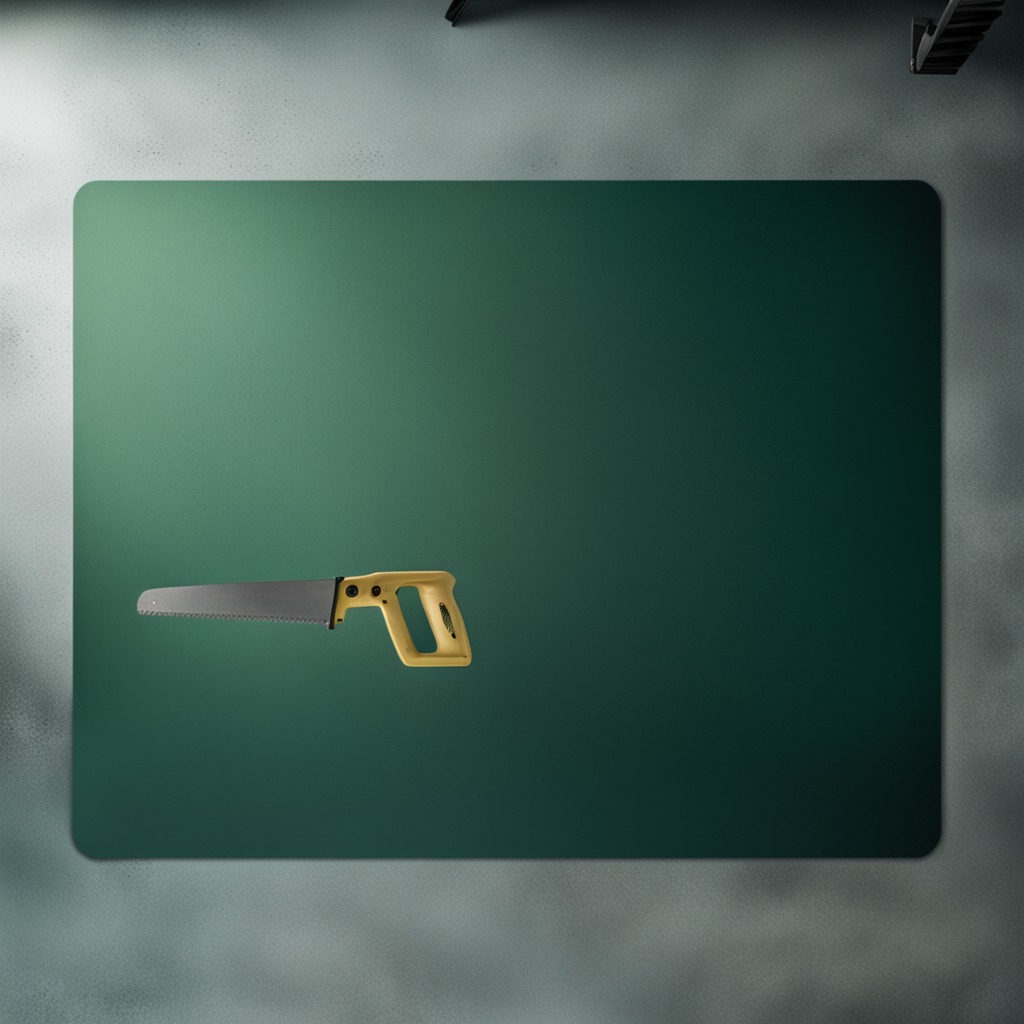
A metal saw lies on a clean granite tabletop covered with a green rubber mat inside a workshop under bright overhead lighting crisp shadows high clarity worn but beneath the mat.